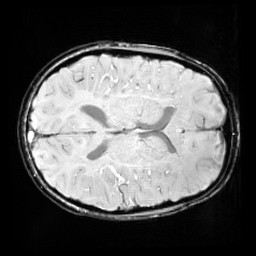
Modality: SWI
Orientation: axial
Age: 11
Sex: male
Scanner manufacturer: siemens
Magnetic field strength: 3 T
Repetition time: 0.027 s
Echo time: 0.02 s